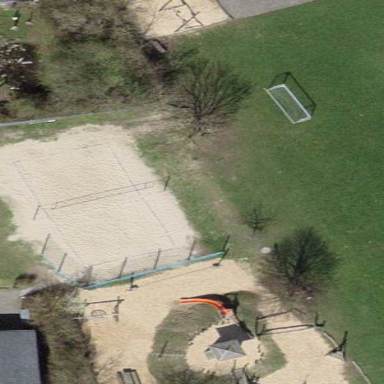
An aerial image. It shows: Sandy pitch for beach volleyball.